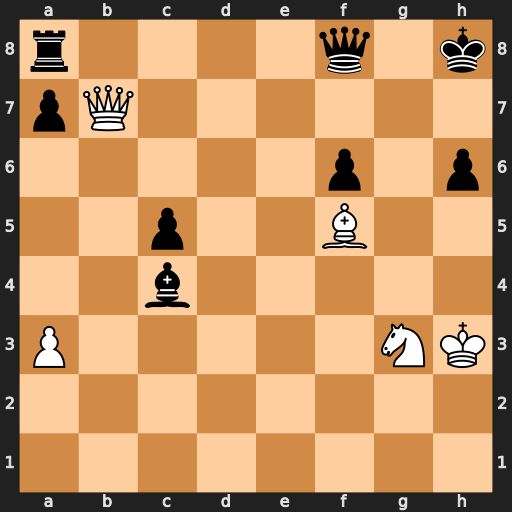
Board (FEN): r4q1k/pQ6/5p1p/2p2B2/2b5/P5NK/8/8
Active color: w
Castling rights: -
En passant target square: -
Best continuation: Qh7#